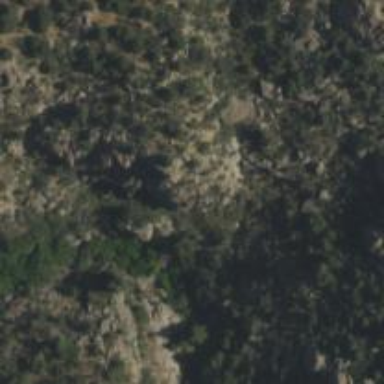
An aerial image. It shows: Natural cliff.